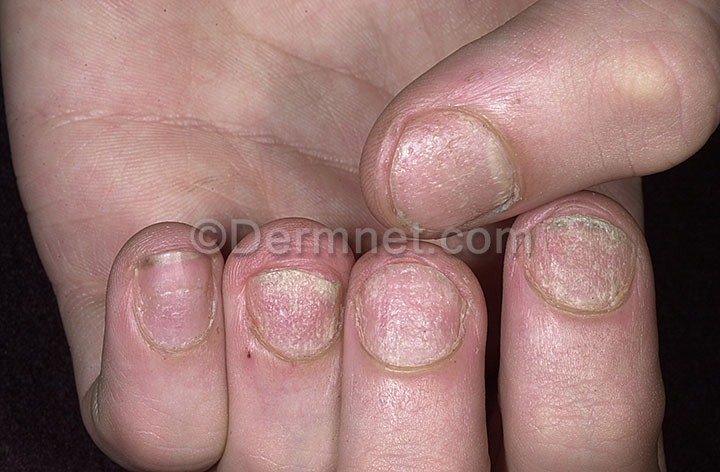
Disease: Nail Fungus and other Nail Disease